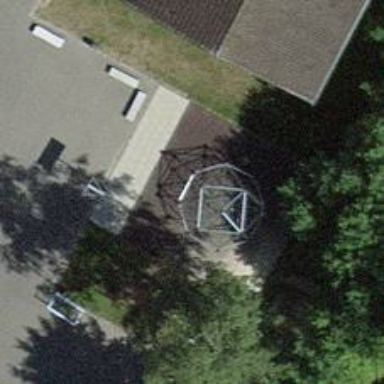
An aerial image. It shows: Playground featuring climbing frame.